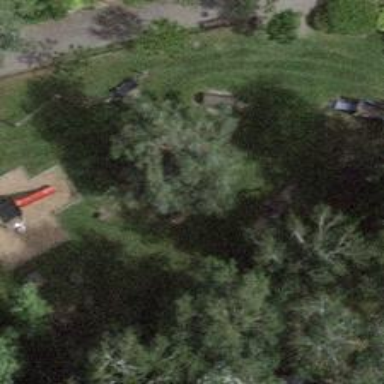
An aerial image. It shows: Playground area for leisure activities on the land.